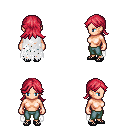
a pixel art fantasy rpg character, female body template, human, light skin, white tattered cape, teal pants, ruby red loose hair, ghillies, four views (front, back, left, right), 2x2 character sprite sheet, small pixel art, hard edges, no anti-aliasing